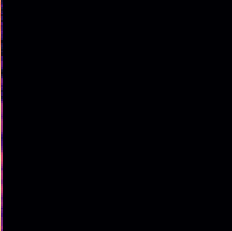
Sound class: Cow